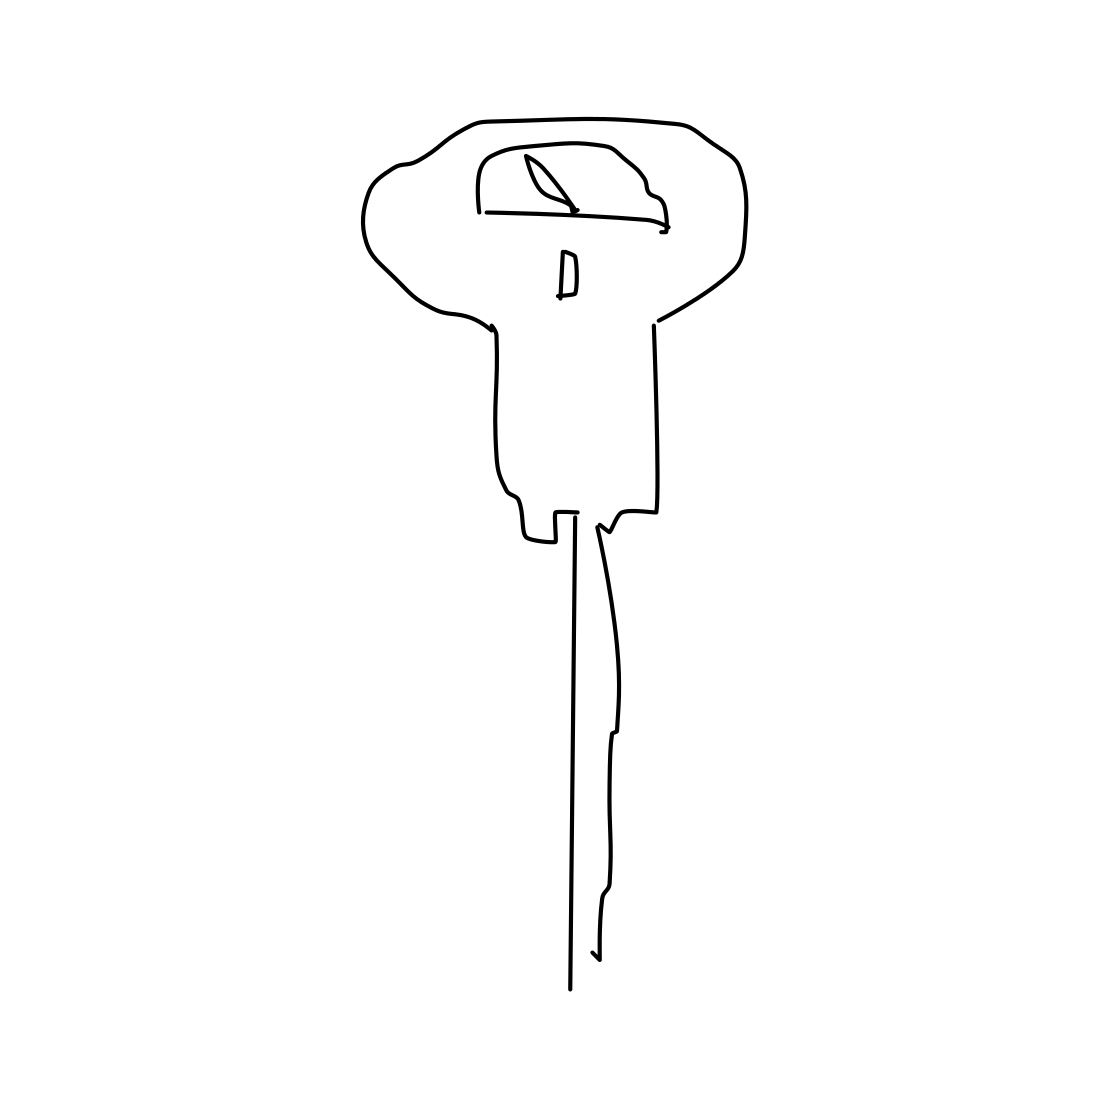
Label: parking meter